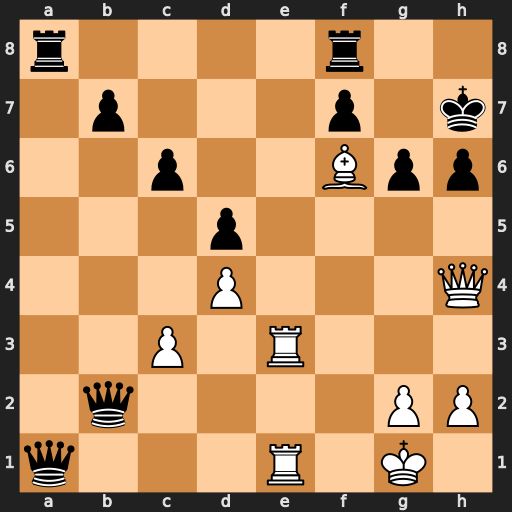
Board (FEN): r4r2/1p3p1k/2p2Bpp/3p4/3P3Q/2P1R3/1q4PP/q3R1K1
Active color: w
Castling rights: -
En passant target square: -
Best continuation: Qxh6+ Kxh6 Rh3#